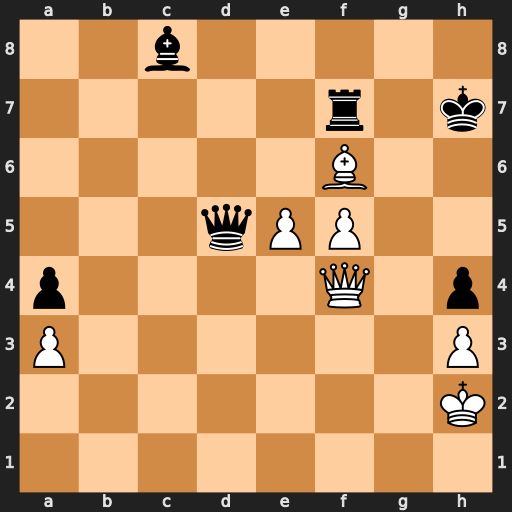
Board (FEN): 2b5/5r1k/5B2/3qPP2/p4Q1p/P6P/7K/8
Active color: w
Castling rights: -
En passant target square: -
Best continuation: Qxh4+ Kg8 Qh8#